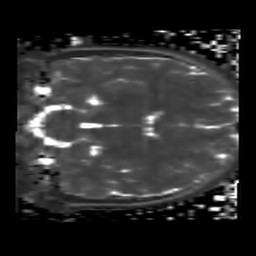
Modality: T2map
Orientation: coronal
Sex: female
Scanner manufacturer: siemens
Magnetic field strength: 3 T
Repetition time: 4 s